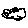
Label: cloud